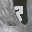
Label: 3